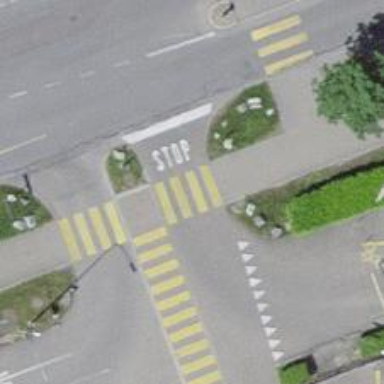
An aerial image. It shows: Zebra crossing on the road.